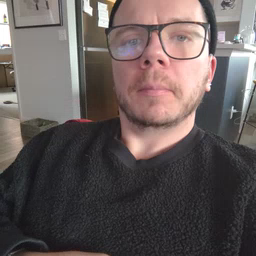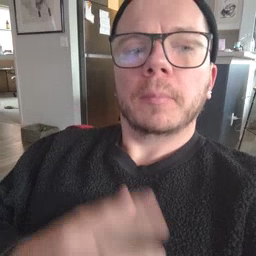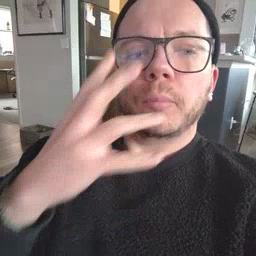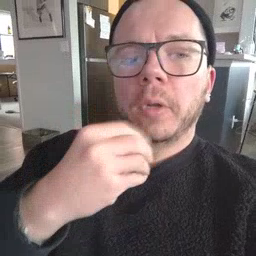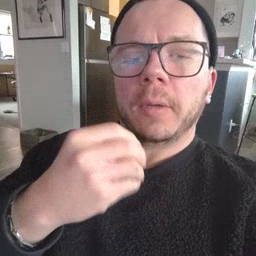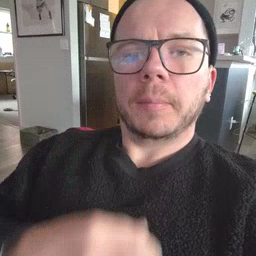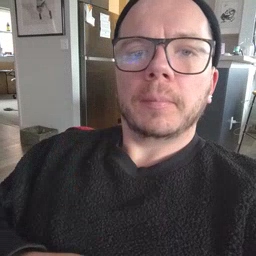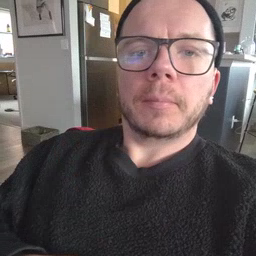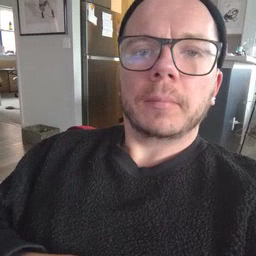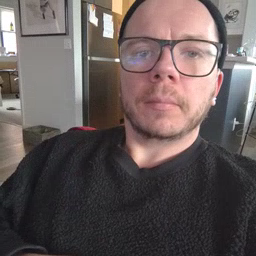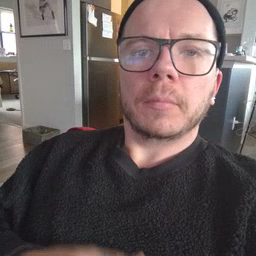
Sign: pretty